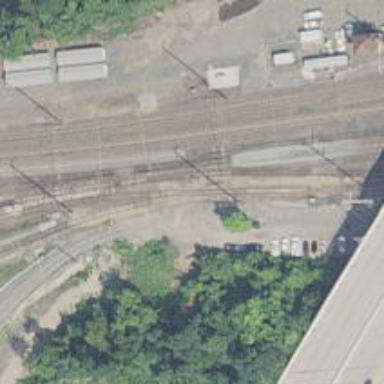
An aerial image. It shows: Railway with electrified contact lines.